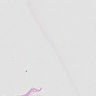
Metastatic tissue present: no